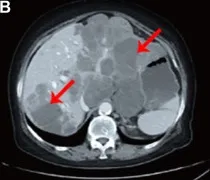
Case 2, a case of duodenal stromal tumor with multiple metastases treated with multiple lines:summary of image data of the fourth-line and subsequent treatment. (B) Patient newly started on ripretinib (baseline).
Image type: radiology (ct)